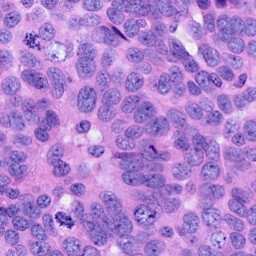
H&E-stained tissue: Ovarian